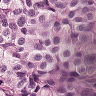
Metastatic tissue present: yes